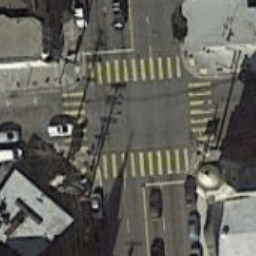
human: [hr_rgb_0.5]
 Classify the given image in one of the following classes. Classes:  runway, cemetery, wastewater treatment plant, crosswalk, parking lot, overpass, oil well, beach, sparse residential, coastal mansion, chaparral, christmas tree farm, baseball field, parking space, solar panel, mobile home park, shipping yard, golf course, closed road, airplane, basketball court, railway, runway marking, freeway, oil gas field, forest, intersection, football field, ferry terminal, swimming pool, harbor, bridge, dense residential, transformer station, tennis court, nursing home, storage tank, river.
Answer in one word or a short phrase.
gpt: crosswalk